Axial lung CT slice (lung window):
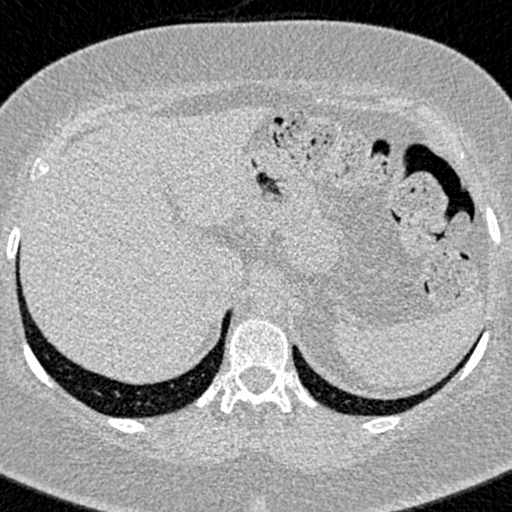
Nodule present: no